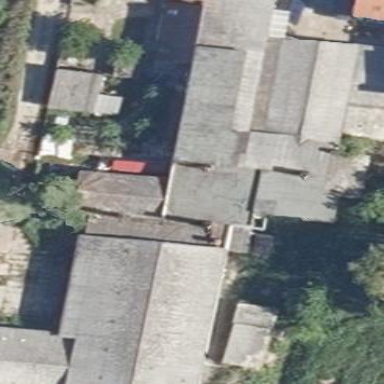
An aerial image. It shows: Building with gabled roof that is colored grey.